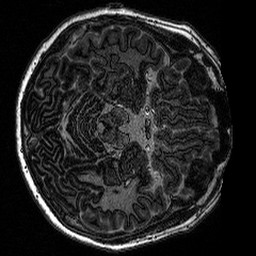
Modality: MP2RAGE
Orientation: axial
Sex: male
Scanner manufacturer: siemens
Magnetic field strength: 3 T
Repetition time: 5 s
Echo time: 0.00292 s